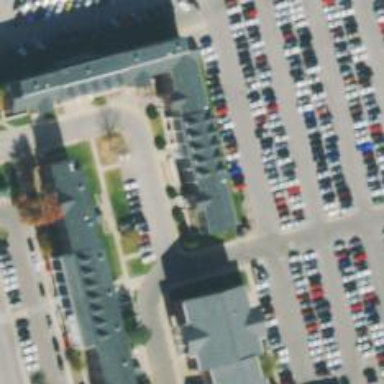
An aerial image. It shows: Parking area with surface.